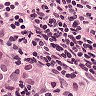
Metastatic tissue present: yes